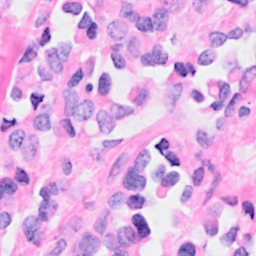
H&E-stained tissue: Breast